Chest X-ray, AP view. Patient: 24 years old, sex M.
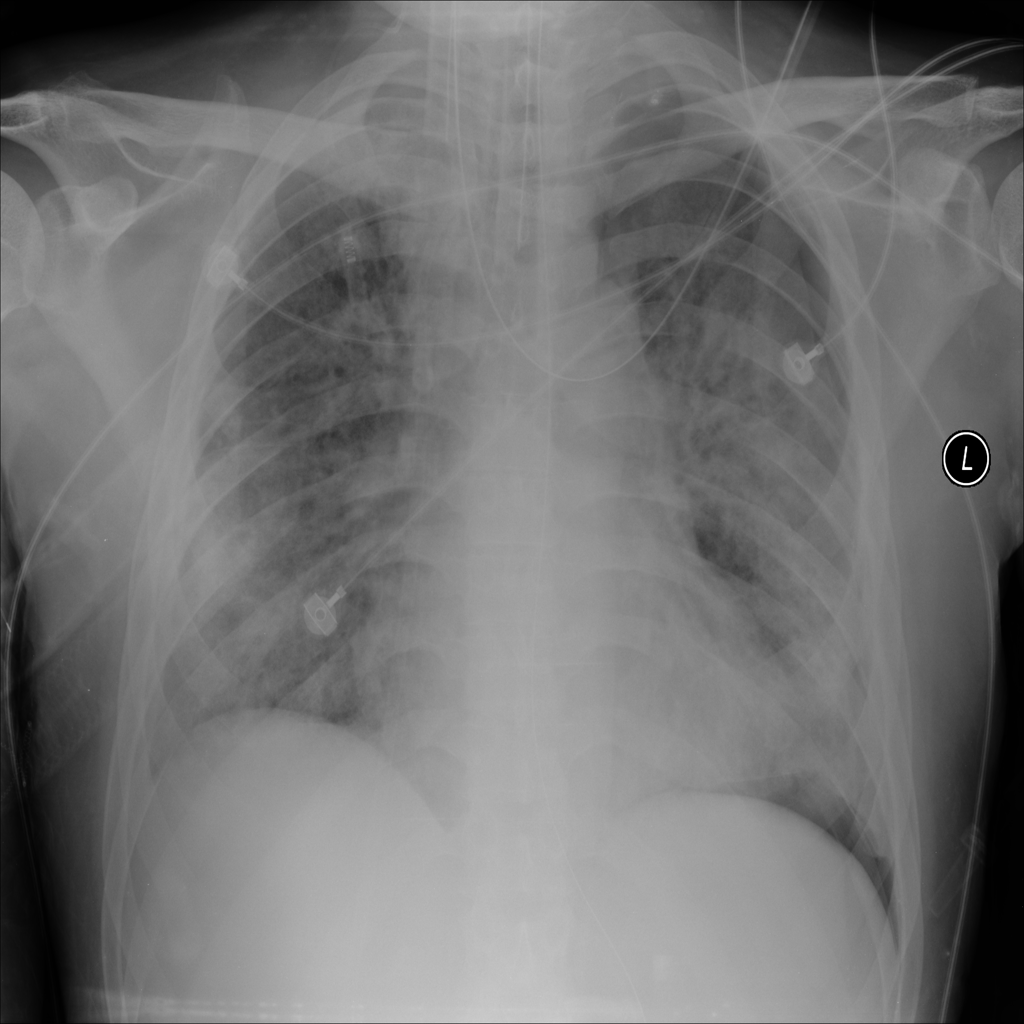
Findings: Pneumothorax